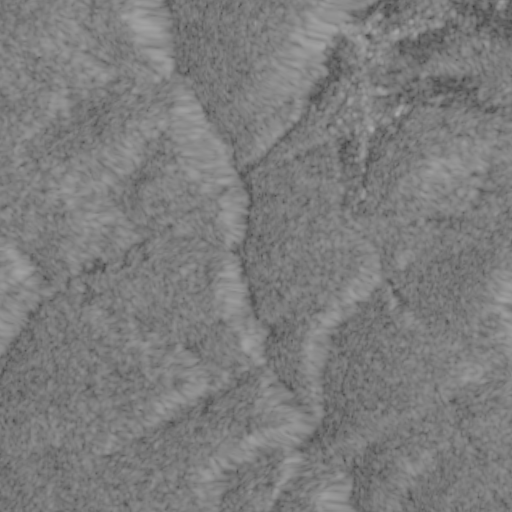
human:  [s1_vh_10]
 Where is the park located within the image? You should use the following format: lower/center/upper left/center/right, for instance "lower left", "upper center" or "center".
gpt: The park is located in the upper right of the image.
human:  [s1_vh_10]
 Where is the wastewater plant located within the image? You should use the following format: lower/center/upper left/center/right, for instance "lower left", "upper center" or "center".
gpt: The wastewater plant is located in the center of the image.
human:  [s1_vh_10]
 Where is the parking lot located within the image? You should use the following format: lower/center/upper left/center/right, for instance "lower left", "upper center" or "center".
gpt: There is no parking lot in the image.

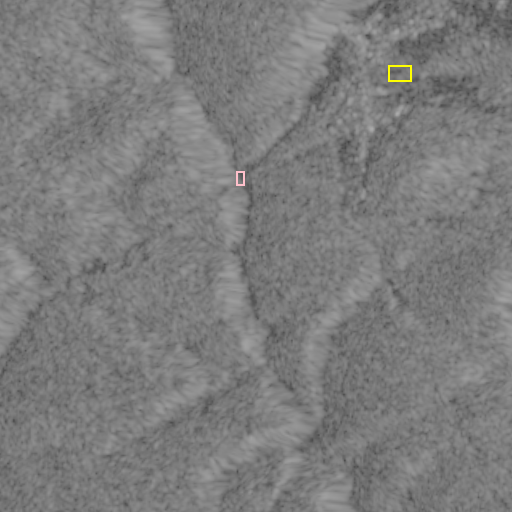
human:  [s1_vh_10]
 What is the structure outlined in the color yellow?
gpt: The structure outlined in yellow is a park.
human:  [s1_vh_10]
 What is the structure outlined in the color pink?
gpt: The structure outlined in pink is a wastewater plant.
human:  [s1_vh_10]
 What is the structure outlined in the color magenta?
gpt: There is no magenta outline.